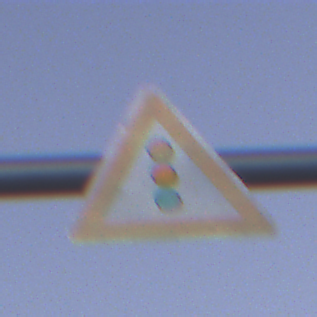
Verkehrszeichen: Lichtzeichenanlage
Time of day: Dusk
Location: Outdoor (Nature)
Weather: Clear
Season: NotSpecified
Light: Natural